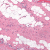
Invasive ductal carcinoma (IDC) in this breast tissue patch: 0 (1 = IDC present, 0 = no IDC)